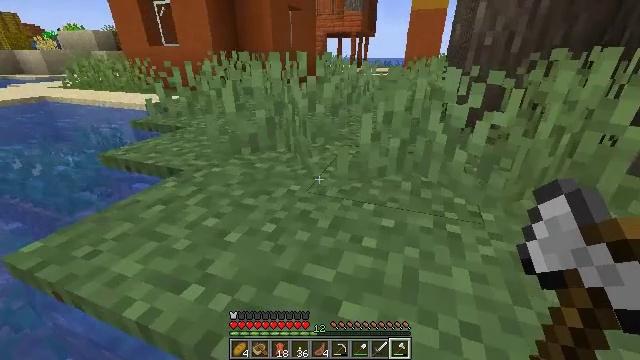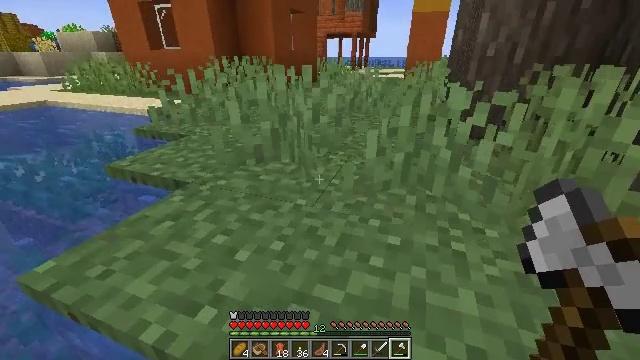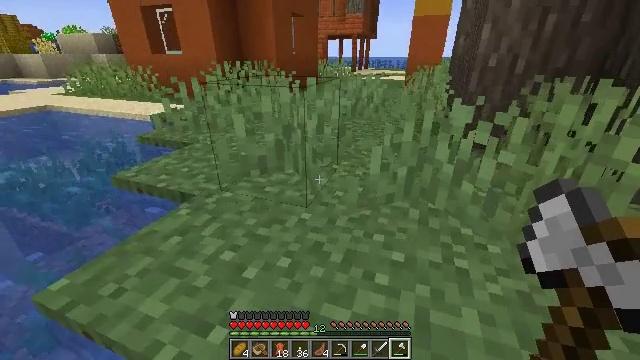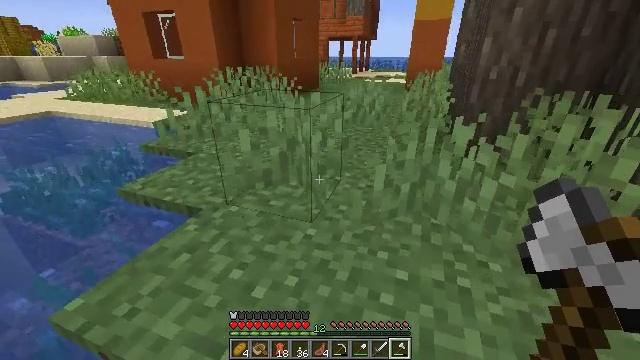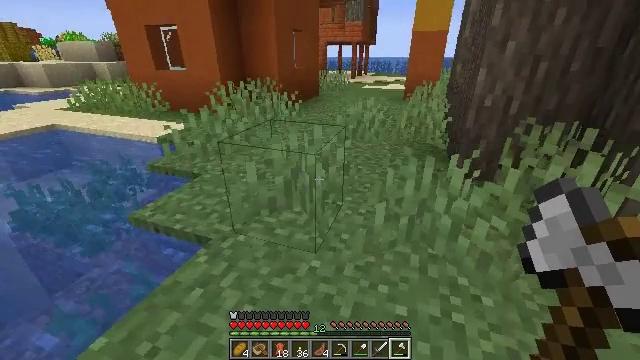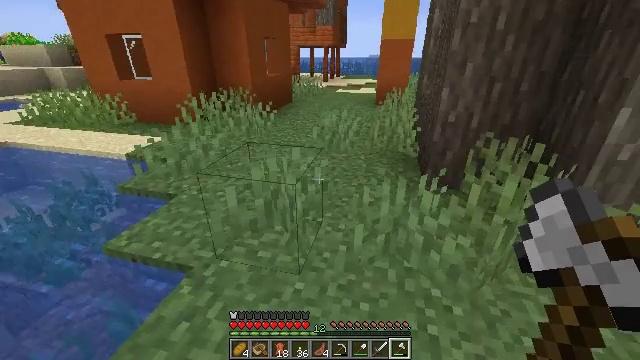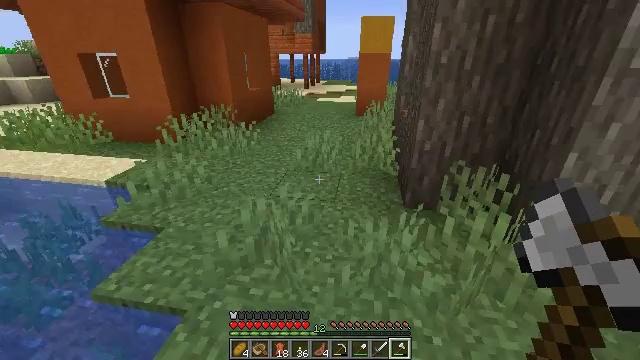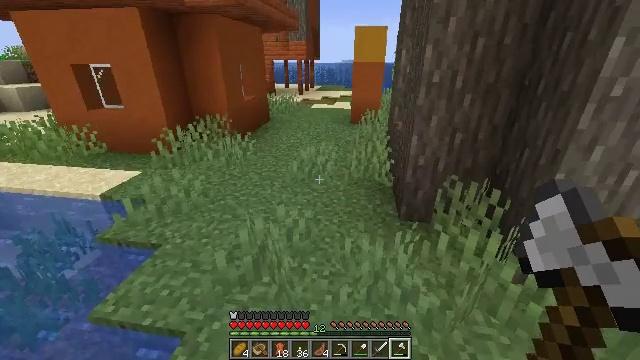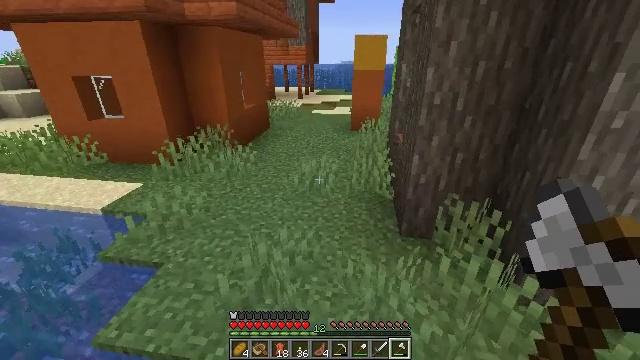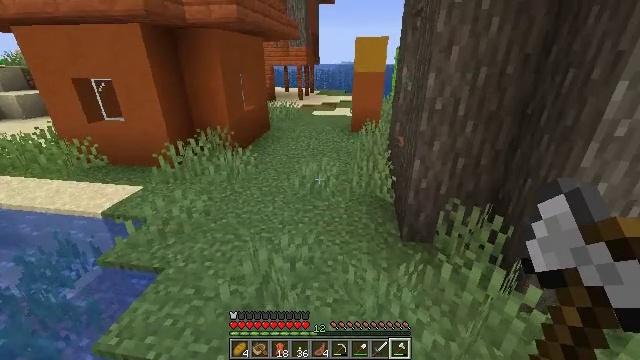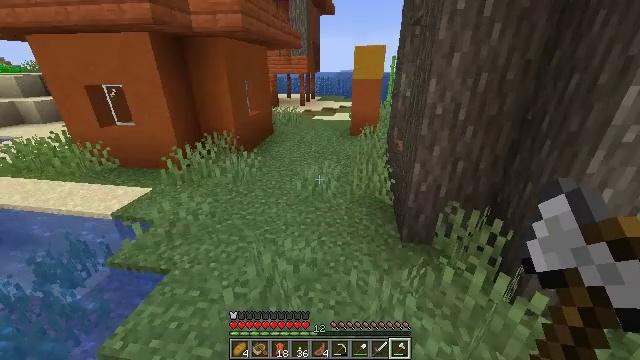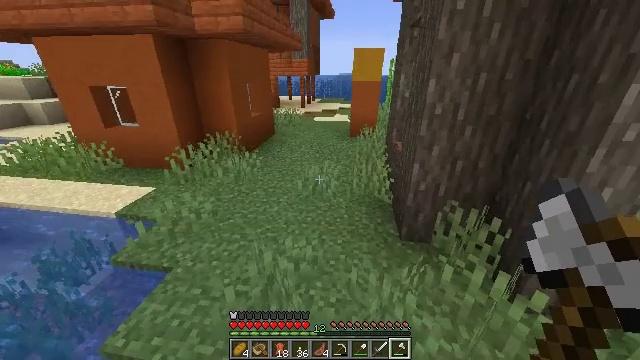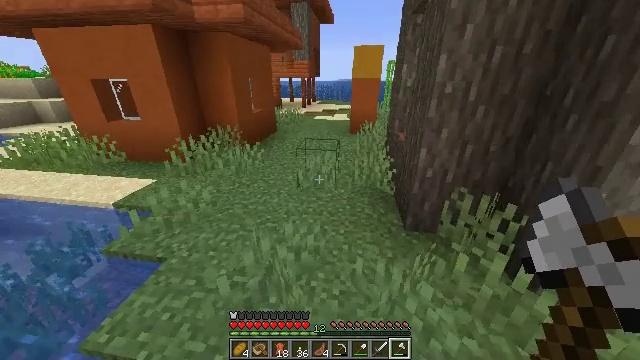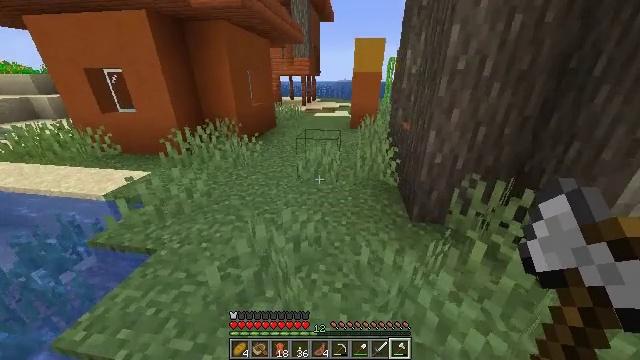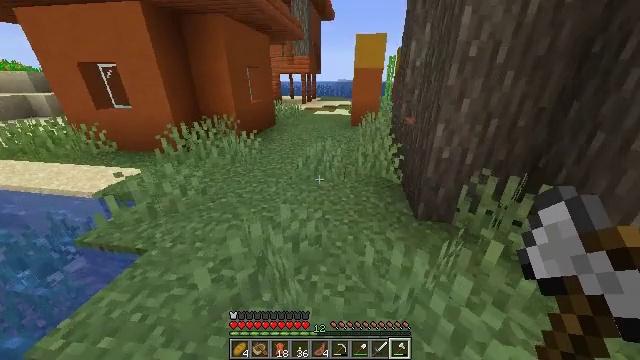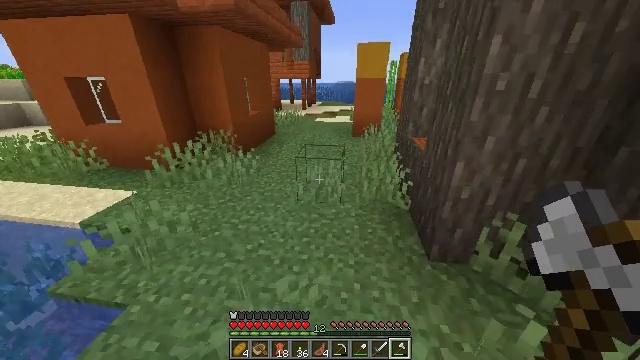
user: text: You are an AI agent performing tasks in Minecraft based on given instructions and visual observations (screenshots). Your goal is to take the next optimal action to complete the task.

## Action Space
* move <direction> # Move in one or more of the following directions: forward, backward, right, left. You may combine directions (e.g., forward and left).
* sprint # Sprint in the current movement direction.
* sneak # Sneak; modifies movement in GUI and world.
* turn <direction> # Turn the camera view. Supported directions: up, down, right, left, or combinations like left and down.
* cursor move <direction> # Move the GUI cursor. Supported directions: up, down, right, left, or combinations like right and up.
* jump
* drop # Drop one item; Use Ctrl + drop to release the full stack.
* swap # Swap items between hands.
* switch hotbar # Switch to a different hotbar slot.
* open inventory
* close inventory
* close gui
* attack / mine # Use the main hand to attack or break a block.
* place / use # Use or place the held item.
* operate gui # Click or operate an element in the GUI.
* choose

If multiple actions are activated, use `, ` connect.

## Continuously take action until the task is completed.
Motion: motion action
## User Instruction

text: Collect the red bed into your inventory.
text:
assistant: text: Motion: move forward, jump
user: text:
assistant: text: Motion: move forward, jump
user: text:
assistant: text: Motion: move forward, jump
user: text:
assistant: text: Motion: move forward, jump
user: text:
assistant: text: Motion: move forward, turn right, jump
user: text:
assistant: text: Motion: move forward, turn right, jump
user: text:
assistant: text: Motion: move forward, turn right, jump
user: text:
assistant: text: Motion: move forward, jump
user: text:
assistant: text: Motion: move forward, sprint, jump
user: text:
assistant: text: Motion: move forward, sprint, jump
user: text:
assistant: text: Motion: move forward, sprint, jump
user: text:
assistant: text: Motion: move forward, sprint, jump
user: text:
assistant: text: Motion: move forward, jump
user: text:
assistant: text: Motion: move forward, jump
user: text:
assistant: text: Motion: move forward, jump
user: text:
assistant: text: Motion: move forward, jump
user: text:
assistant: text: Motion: move forward, jump
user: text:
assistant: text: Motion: move forward, jump
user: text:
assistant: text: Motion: move forward, jump
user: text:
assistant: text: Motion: move forward, sprint, jump
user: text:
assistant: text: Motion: move forward, sprint, jump
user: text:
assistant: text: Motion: move forward, sprint, jump
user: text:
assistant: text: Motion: move forward, jump
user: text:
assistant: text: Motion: move forward, jump
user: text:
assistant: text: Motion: move forward, jump
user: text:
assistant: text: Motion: move forward, jump
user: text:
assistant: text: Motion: move forward, jump
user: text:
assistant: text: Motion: move forward, sprint, jump
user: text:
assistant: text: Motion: move forward, sprint, jump
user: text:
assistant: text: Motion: move forward, sprint, jump